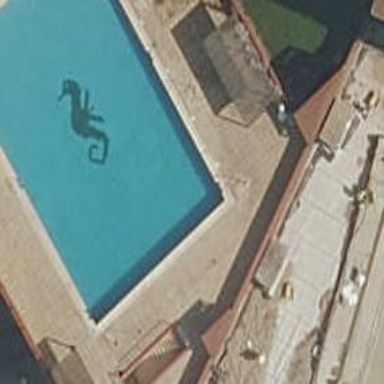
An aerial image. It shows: Swimming pool located in leisure land.